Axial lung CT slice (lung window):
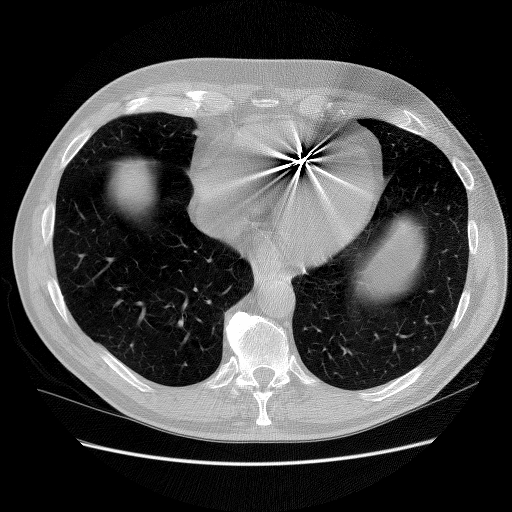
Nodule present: no